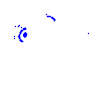
Particle: kaon